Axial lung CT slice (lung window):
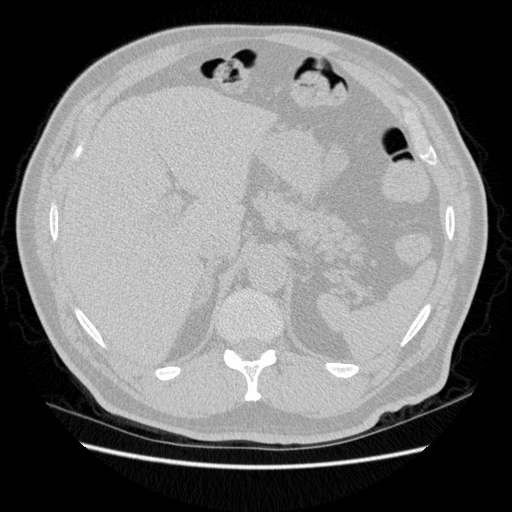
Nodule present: no